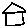
Label: house